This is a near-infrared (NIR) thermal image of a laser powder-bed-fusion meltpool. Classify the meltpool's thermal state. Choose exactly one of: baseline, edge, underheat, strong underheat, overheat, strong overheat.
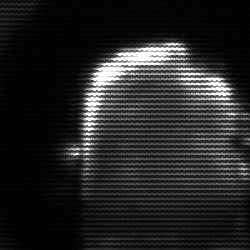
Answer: baseline